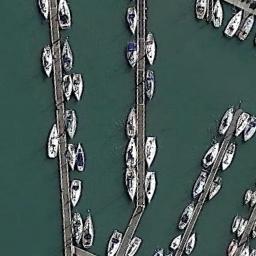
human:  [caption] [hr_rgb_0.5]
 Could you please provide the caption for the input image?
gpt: There are many ships of different shapes and sizes in the harbor .

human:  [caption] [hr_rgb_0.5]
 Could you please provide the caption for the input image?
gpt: The harbor has some neatly docked boats and the color of the waters is green .

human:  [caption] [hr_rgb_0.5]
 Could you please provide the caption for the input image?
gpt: There are some yachts lined up on the sea by the harbor .

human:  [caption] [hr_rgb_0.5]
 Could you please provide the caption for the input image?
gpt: There are many houses near the harbor .

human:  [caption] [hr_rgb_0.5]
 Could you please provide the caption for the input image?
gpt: There are some ships at the harbor .